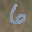
Label: 6